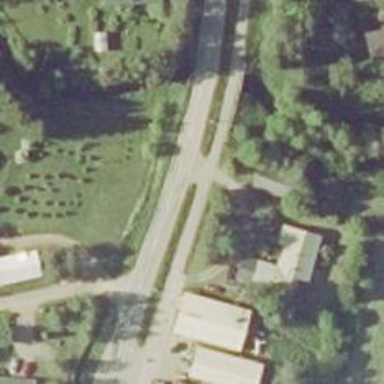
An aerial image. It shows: Cycleway.